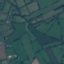
Label: Pasture